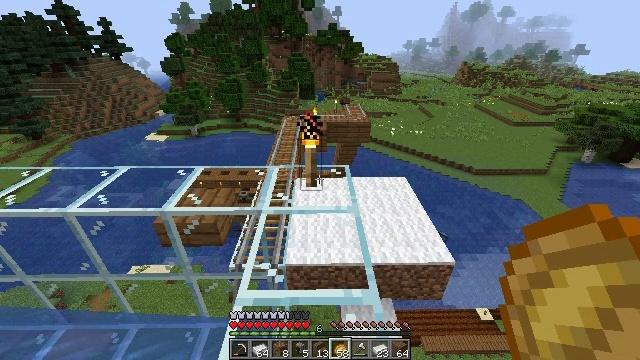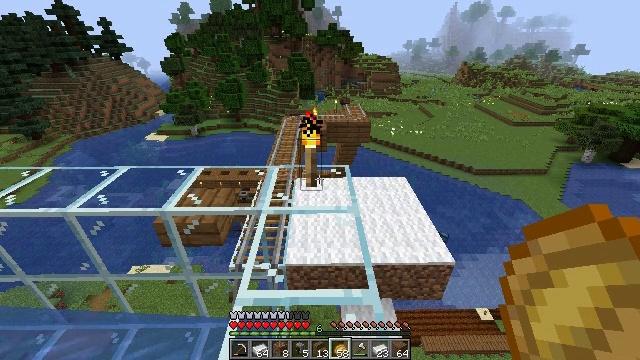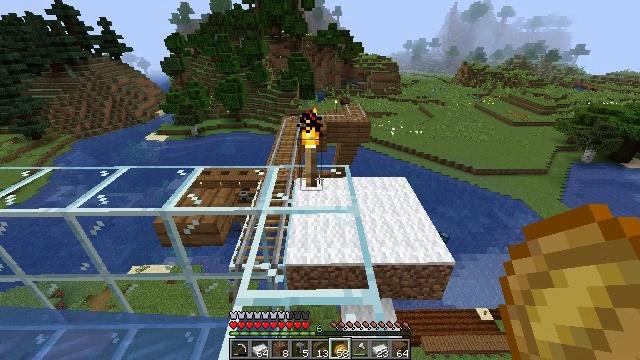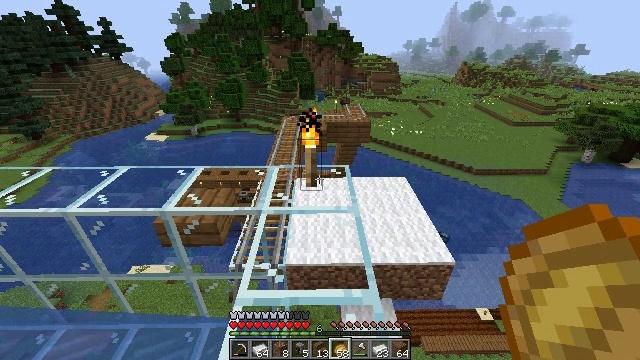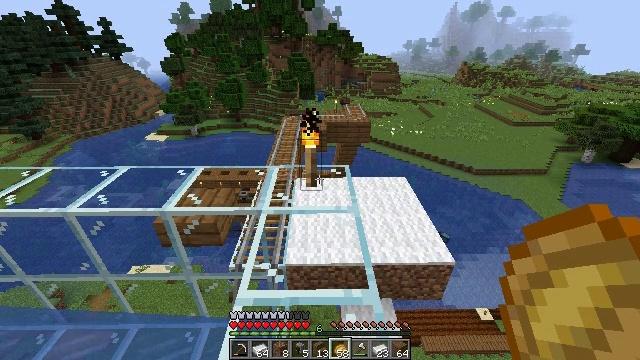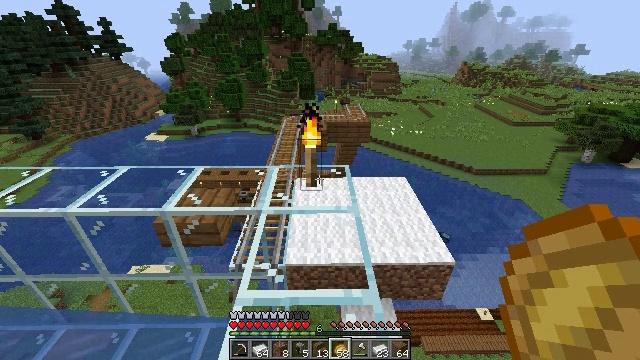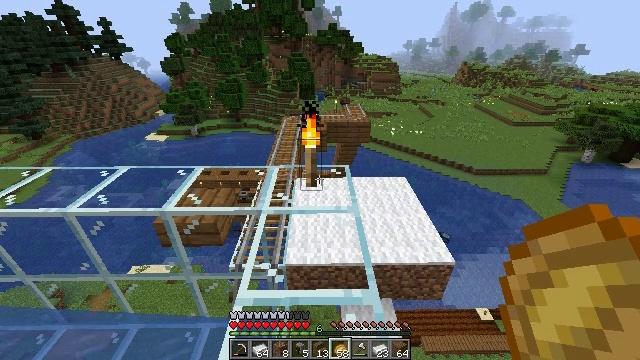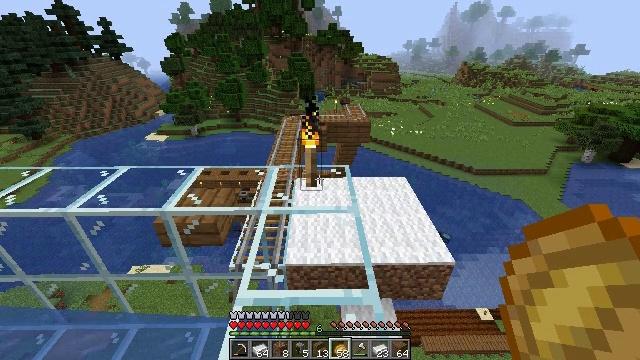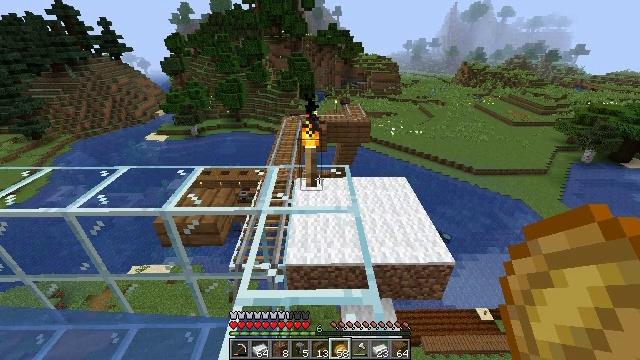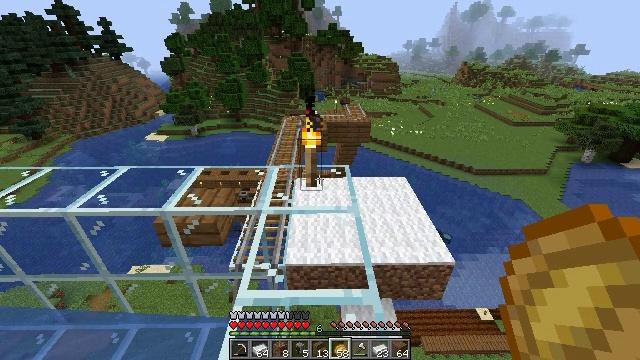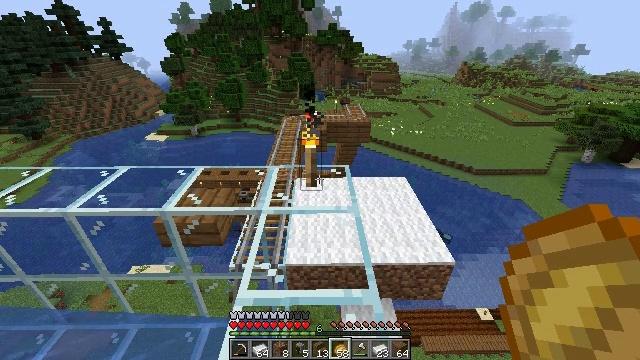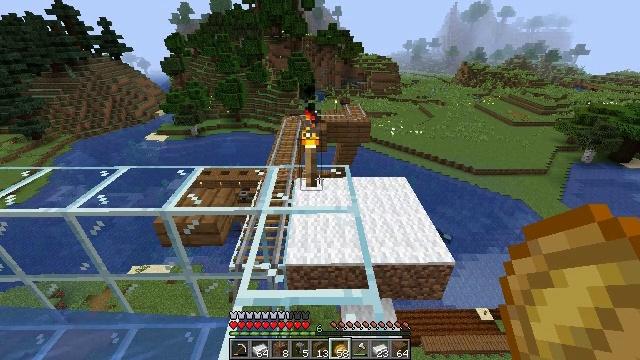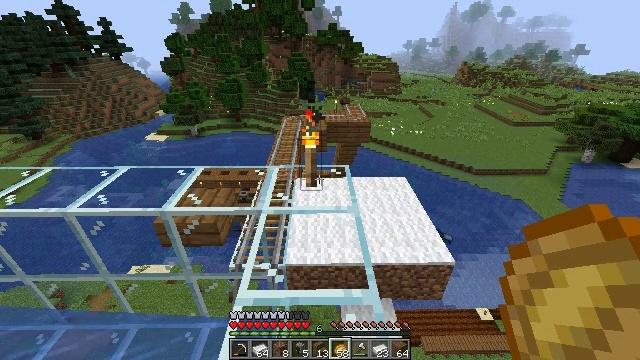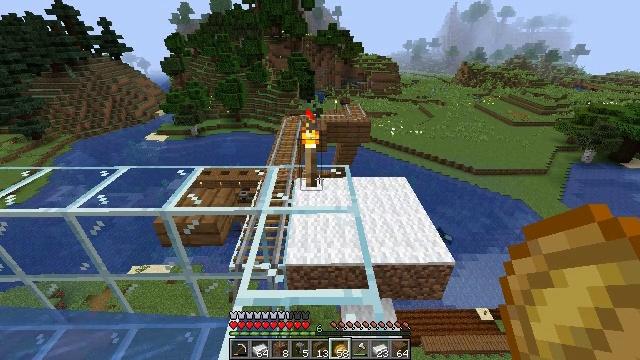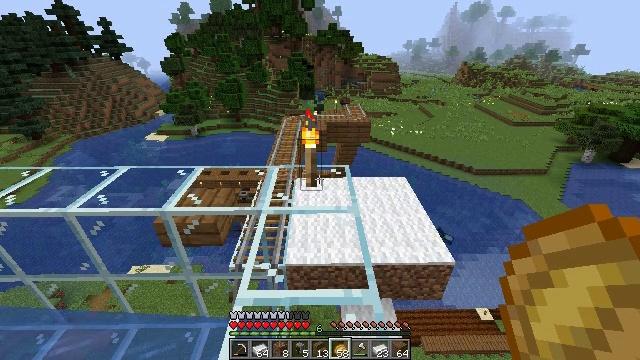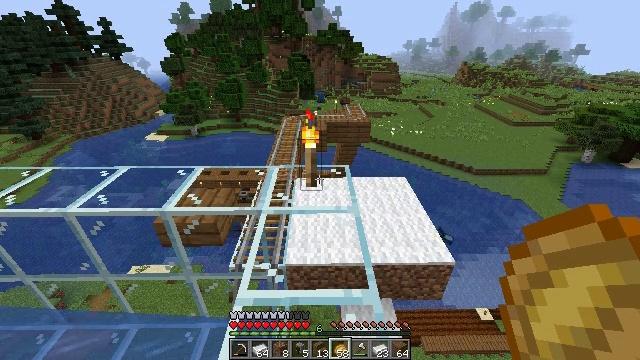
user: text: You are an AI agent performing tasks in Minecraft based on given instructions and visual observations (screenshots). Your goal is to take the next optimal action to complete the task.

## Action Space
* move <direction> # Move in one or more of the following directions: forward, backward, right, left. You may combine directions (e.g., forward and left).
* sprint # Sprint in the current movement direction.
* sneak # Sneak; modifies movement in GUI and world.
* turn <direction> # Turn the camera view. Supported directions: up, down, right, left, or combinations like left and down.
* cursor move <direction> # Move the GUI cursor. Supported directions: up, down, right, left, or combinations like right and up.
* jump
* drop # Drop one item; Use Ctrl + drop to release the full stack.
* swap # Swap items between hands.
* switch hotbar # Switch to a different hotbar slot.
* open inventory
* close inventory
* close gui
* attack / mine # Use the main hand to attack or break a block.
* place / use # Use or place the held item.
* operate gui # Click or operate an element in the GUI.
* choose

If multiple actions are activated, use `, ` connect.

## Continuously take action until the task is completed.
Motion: motion action
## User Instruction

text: Mine the smithing table.
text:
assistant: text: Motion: no_op
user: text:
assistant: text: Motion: no_op
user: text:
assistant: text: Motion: no_op
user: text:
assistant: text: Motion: no_op
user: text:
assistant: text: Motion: no_op
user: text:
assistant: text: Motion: no_op
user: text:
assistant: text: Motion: no_op
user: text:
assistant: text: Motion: no_op
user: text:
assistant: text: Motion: no_op
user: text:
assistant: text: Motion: no_op
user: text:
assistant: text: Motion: no_op
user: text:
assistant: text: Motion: no_op
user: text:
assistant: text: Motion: no_op
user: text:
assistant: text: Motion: no_op
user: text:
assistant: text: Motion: no_op
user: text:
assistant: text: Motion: no_op
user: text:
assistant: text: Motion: no_op
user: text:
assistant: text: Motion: no_op
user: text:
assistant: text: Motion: no_op
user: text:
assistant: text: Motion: no_op
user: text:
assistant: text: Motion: no_op
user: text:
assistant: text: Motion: no_op
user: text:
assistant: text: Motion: no_op
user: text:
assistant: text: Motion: no_op
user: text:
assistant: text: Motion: no_op
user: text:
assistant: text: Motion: no_op
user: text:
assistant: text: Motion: no_op
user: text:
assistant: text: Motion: no_op
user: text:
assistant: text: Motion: no_op
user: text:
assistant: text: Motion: no_op